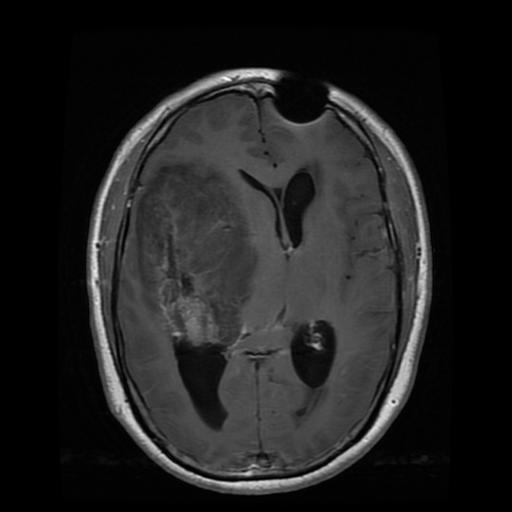
Label: glioma